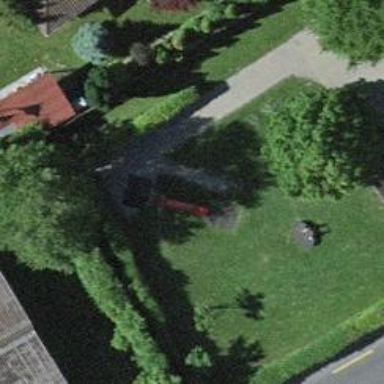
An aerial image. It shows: Playground area for leisure land.